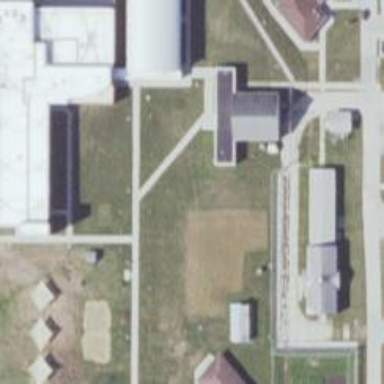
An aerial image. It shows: Prison.